Interaction volume radius: 5 \u00c5
Interaction volume height: 20 \u00c5
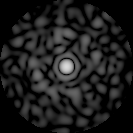
Disorder parameter: 0.7834